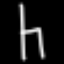
Label: chair